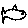
Label: fish